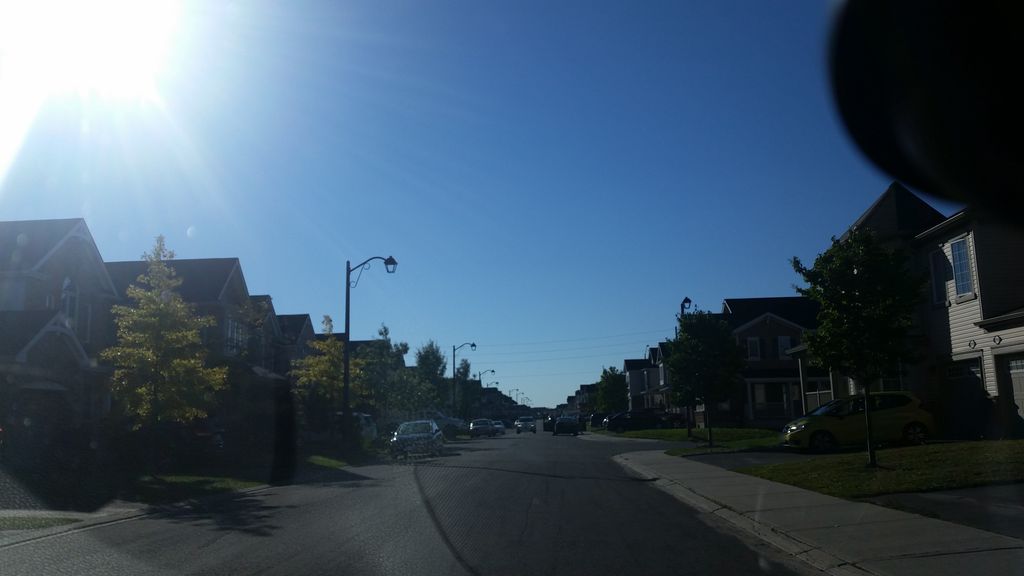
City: ottawa-gatineau